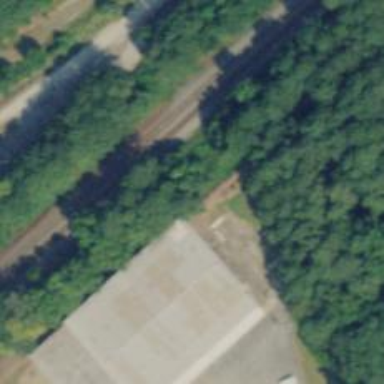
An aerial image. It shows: Abandoned railway spur.